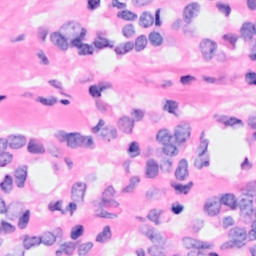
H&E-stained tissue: Breast